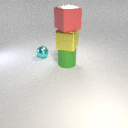
large green rubber cylinder in front of small cyan metal sphere